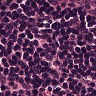
Metastatic tissue present: no